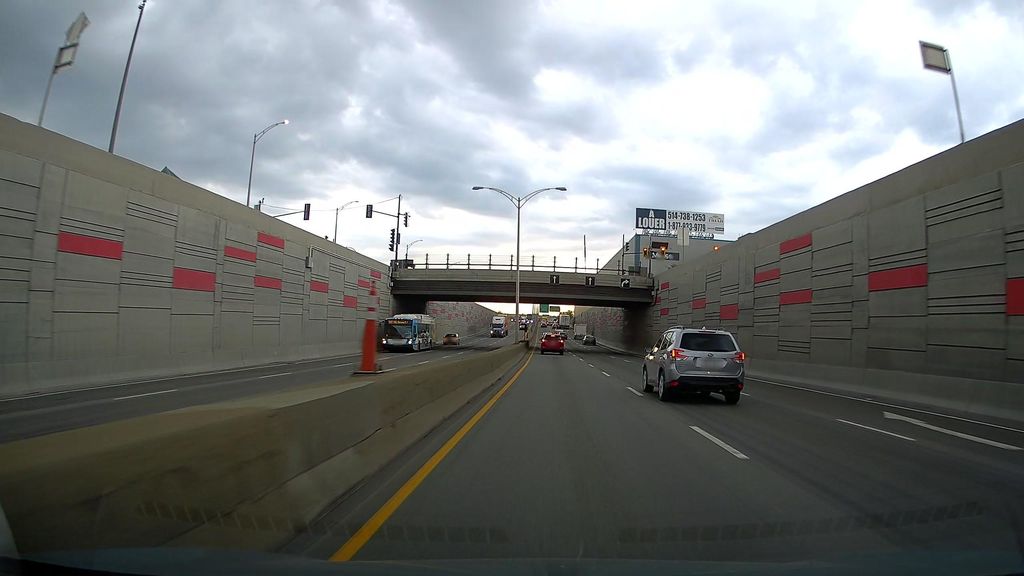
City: montreal